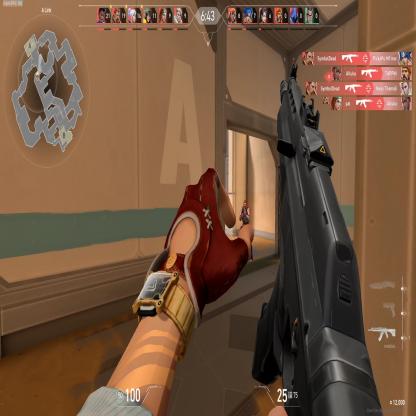
Label: enemy